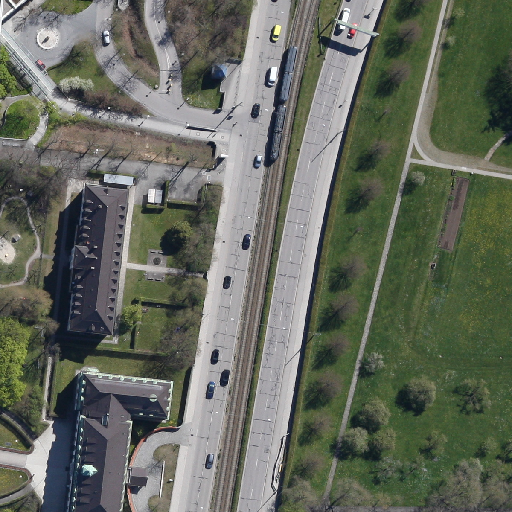
Referring expression: vehicle driving on the road